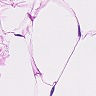
Metastatic tissue present: no